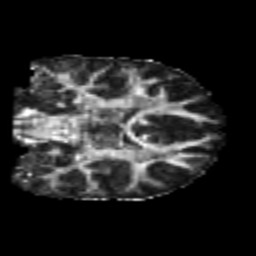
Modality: FA
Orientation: coronal
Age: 22
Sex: female
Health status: healthy
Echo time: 0.074 s